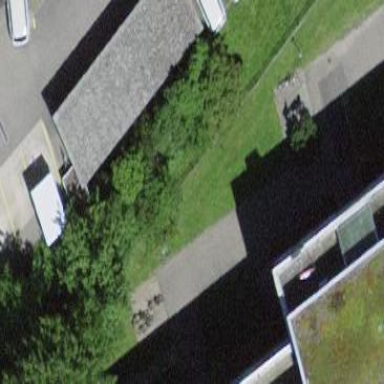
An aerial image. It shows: Flat-roofed building.